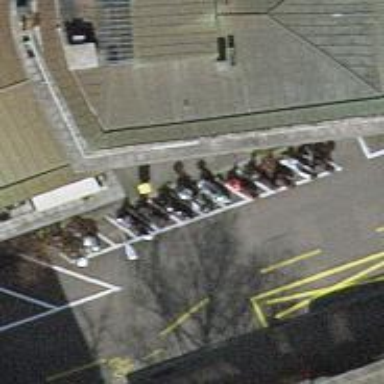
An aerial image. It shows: Post box is visible.